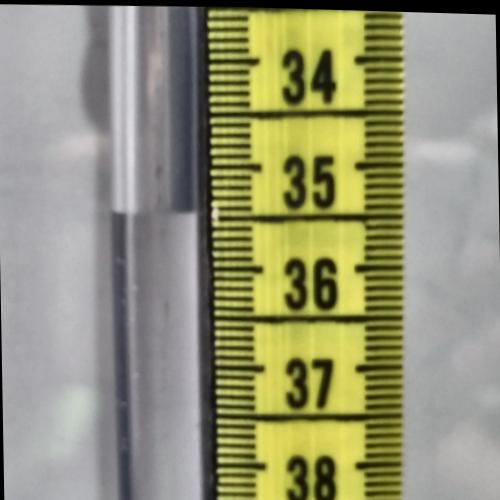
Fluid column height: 35.5 cm